Interaction volume radius: 5 \u00c5
Interaction volume height: 20 \u00c5
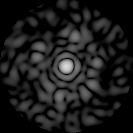
Disorder parameter: 0.8504